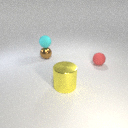
small red rubber sphere to the right of large yellow metal cylinder